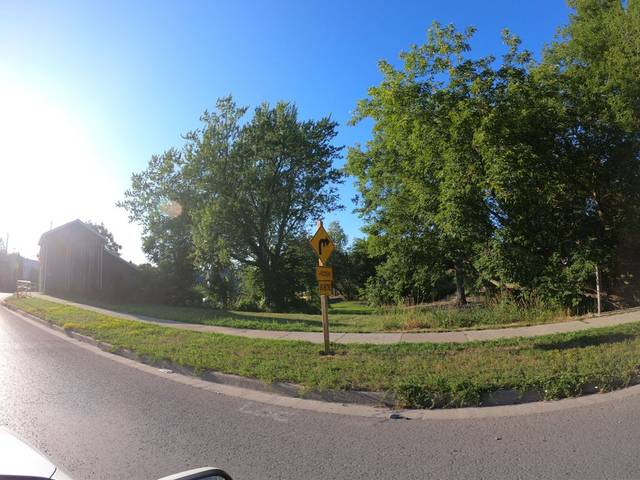
Region: Canada
Coordinates: 44.008, -77.134